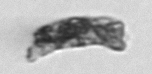
Label: fecal_pellet